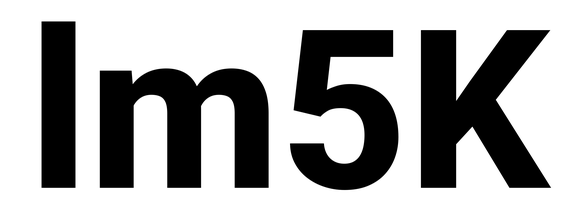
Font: Roboto_ExtraBold